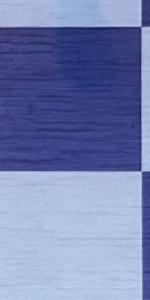
Label: Empty